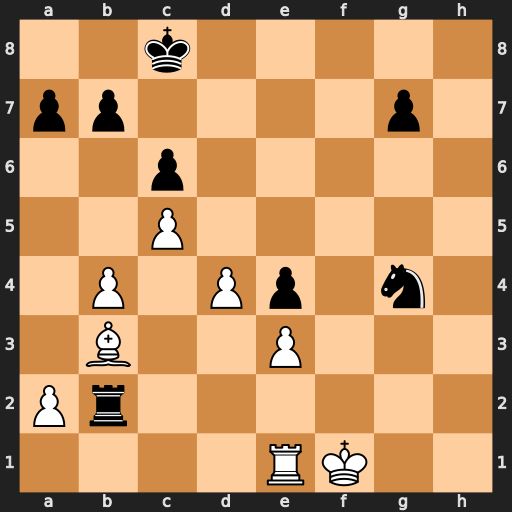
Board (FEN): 2k5/pp4p1/2p5/2P5/1P1Pp1n1/1B2P3/Pr6/4RK2
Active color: w
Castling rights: -
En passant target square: -
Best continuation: Be6+ Kc7 Bxg4